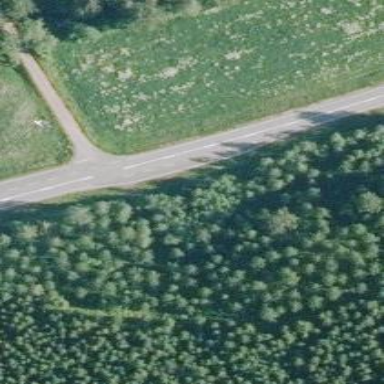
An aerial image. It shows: Secondary road.